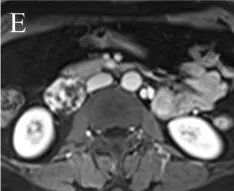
MRI and pathological features of retroperitoneal anastomosing hemangioma. (E) Venous phase post-contrast T1-weighted image.
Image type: radiology (mri)